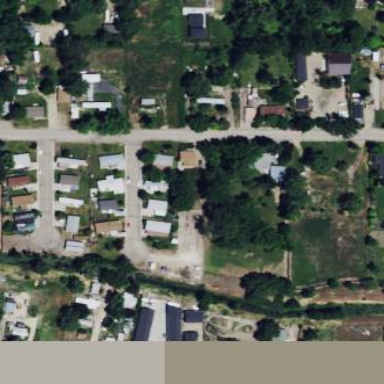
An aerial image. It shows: Residential area designated as trailer park.